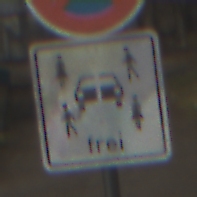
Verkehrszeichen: CarsharingfahrzeugeFrei
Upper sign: AbsolutesHalteverbot
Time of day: MorningAfternoon
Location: Outdoor (Suburban)
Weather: PartlyCloudy
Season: NotSpecified
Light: Natural